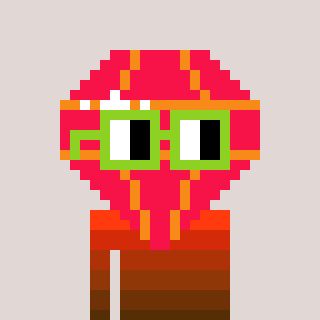
a pixel art character with square light green glasses, a red diamond-shaped head and a darkpink-colored body on a warm background